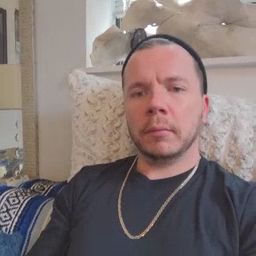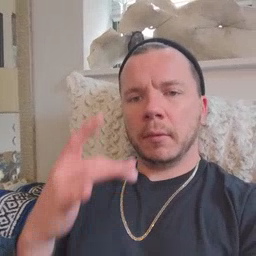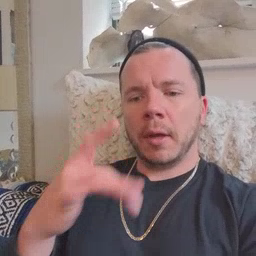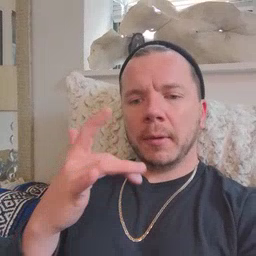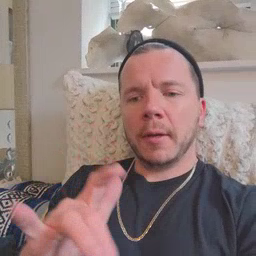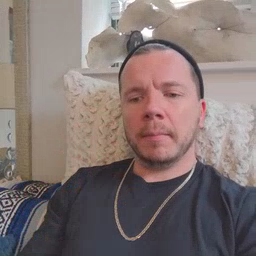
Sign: empty